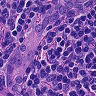
Metastatic tissue present: yes